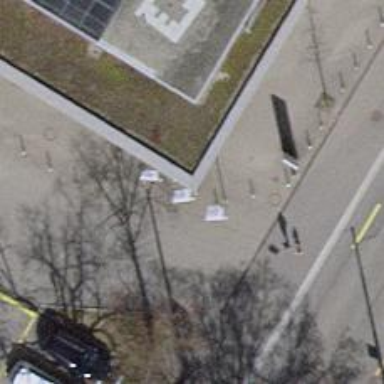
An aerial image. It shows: Flagpole which is man-made.